Field crop: maize
Growth stage: 2
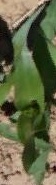
Species: maize